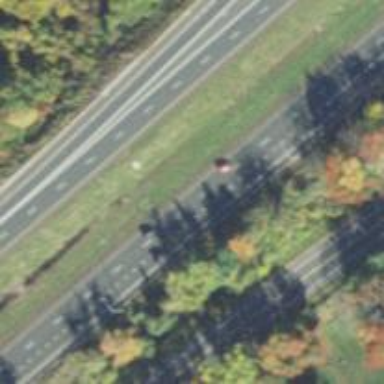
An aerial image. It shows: Motorway junction.